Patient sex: F
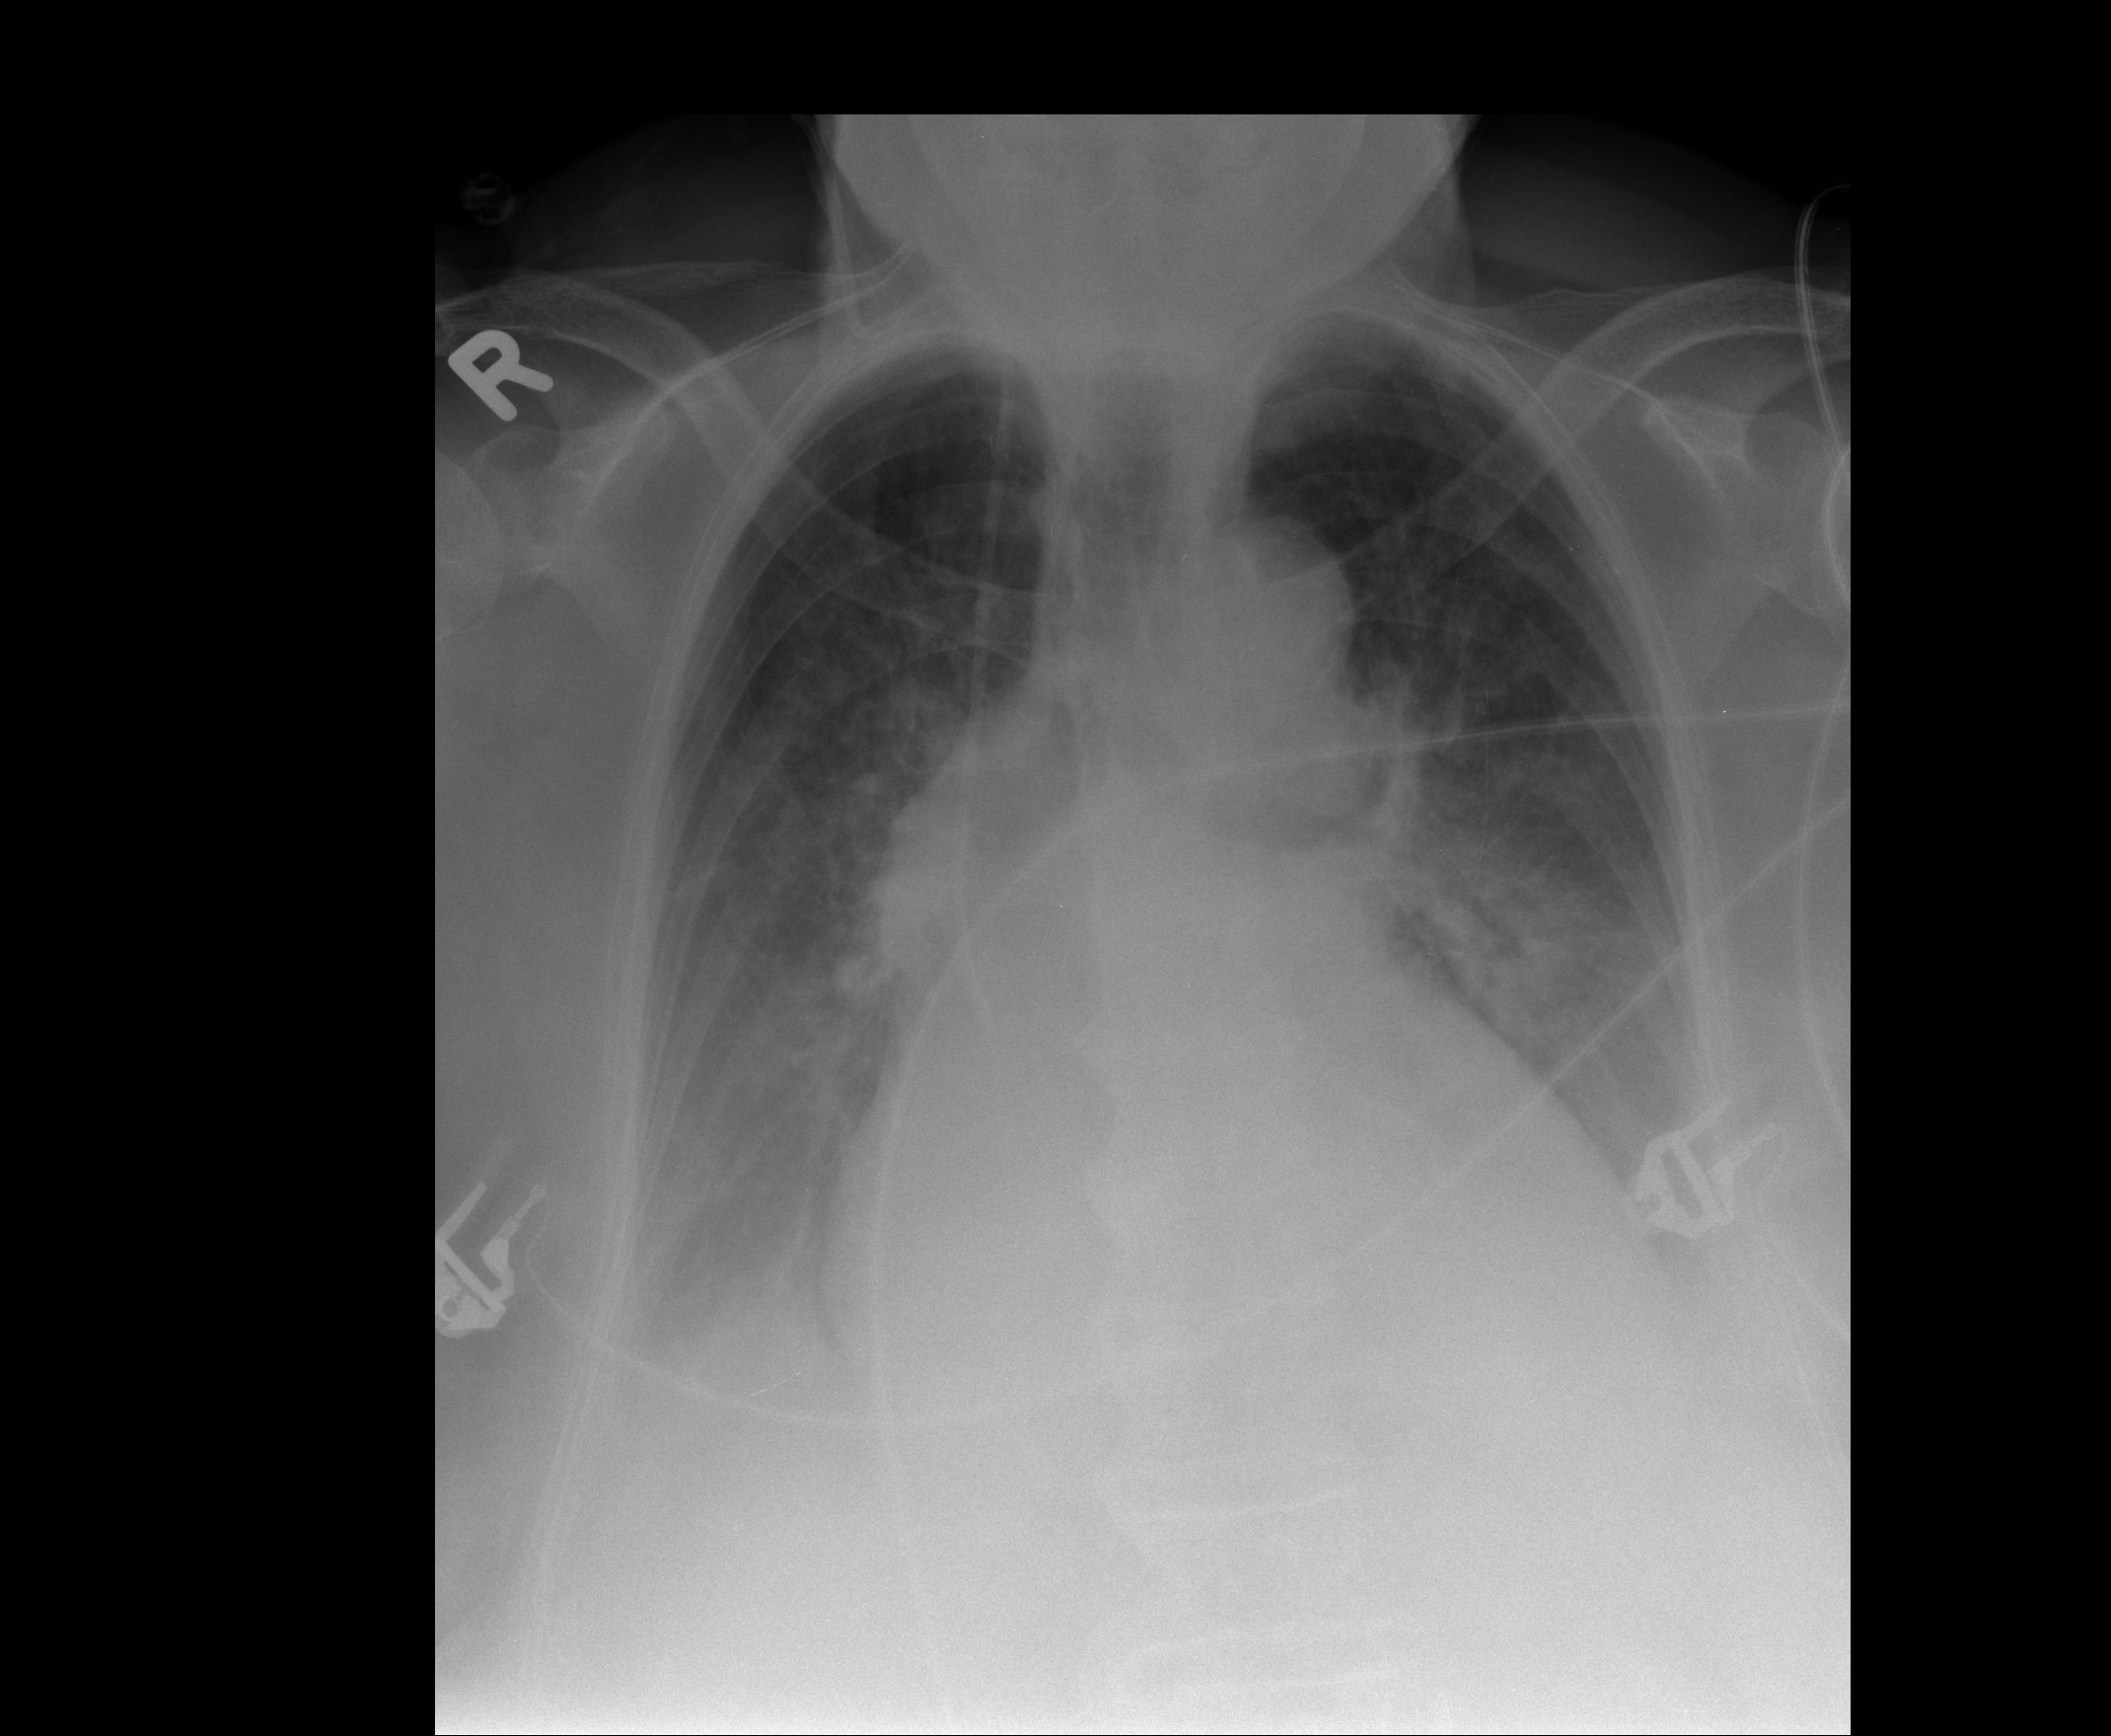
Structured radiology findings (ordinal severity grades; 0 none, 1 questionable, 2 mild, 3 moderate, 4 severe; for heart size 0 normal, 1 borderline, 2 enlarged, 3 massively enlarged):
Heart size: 2
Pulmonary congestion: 2
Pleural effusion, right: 2
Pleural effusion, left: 2
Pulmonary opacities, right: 0
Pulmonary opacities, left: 1
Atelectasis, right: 3
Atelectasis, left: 3